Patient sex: F
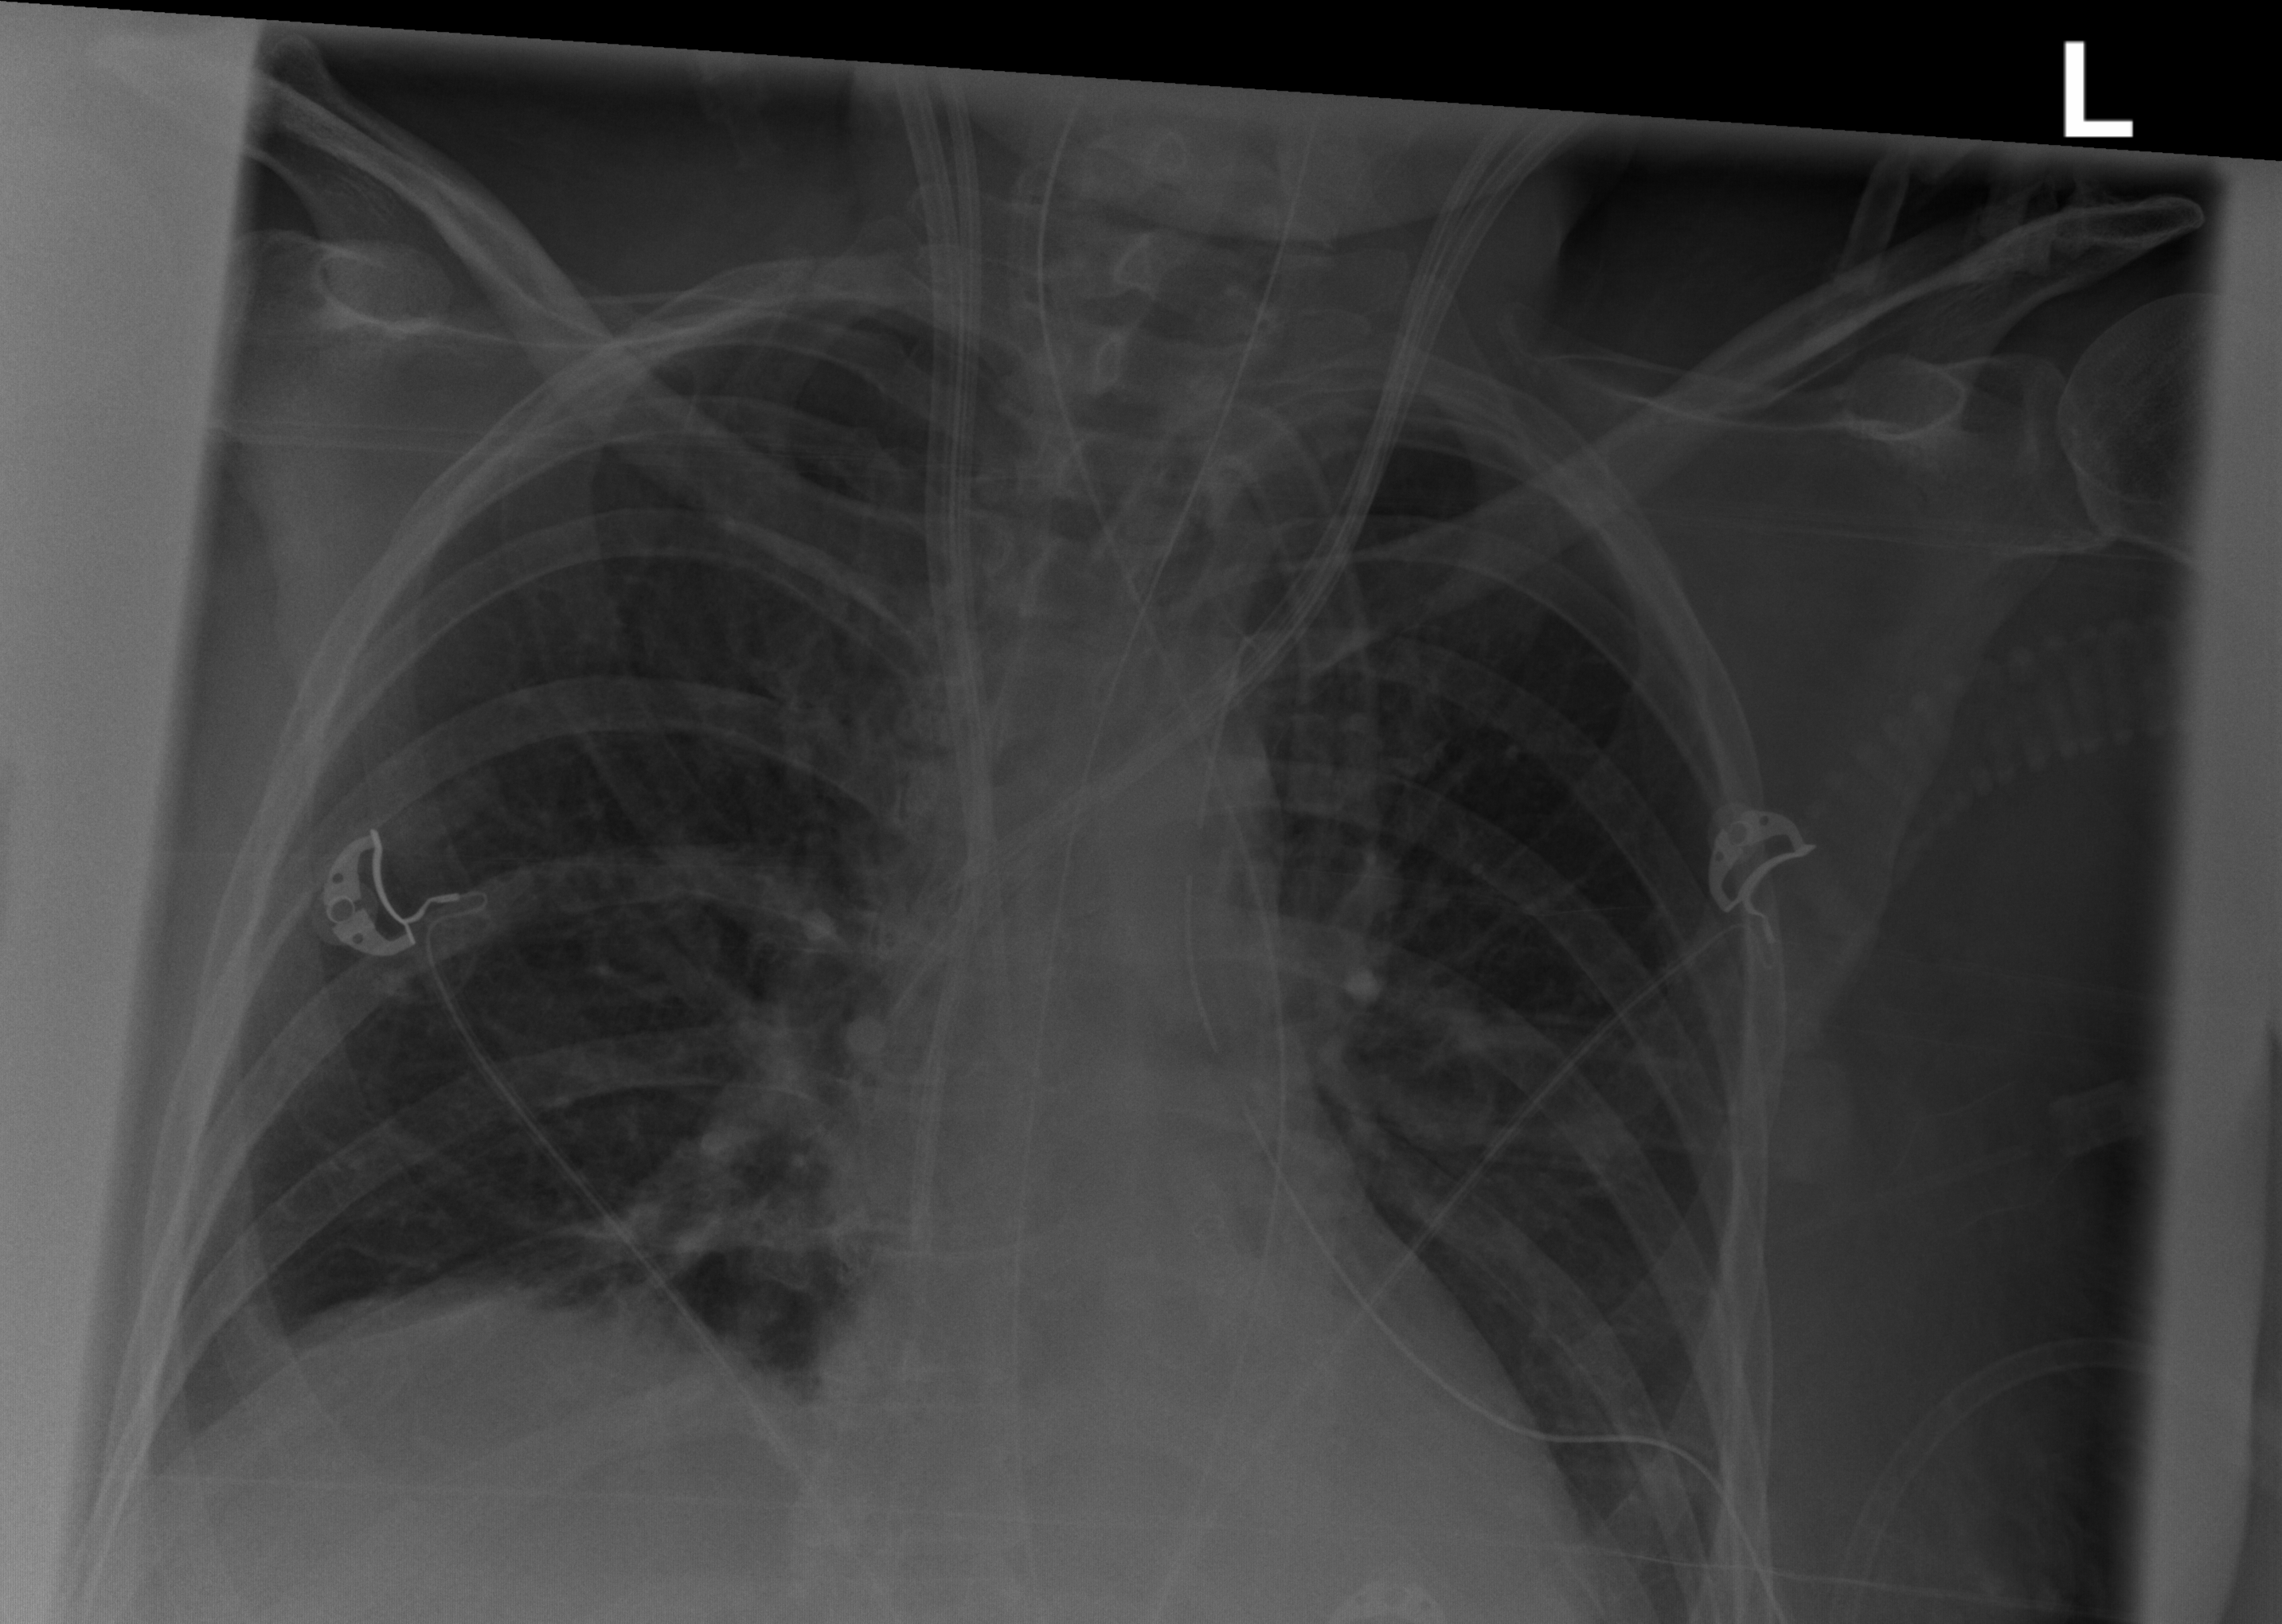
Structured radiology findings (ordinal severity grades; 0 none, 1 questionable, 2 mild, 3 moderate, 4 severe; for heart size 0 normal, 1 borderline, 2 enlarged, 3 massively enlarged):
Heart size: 0
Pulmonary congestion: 0
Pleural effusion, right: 1
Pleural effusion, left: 1
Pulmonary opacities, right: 0
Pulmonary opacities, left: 0
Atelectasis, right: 1
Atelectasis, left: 1